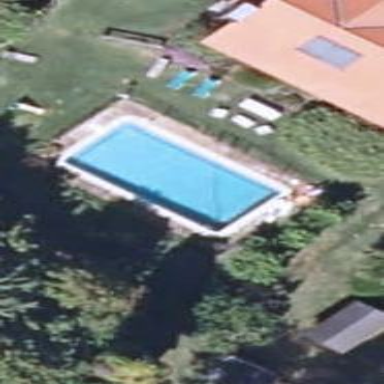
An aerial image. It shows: Swimming pool located in leisure land.